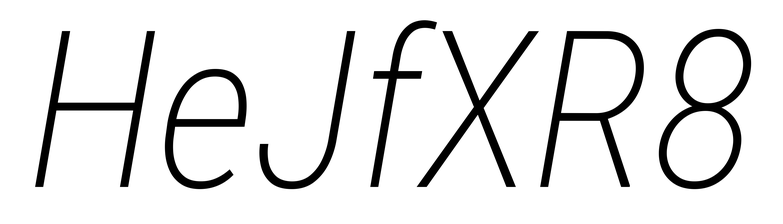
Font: Roboto-Italic_Condensed_ExtraLight_Italic